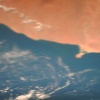
Label: water